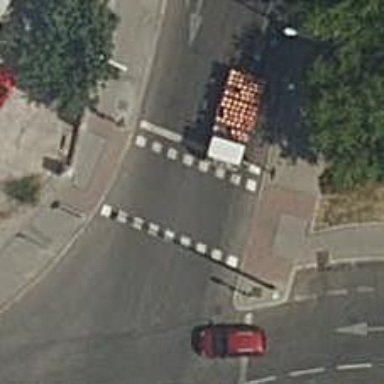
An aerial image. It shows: Asphalt footway with crossing equipped with traffic signals.